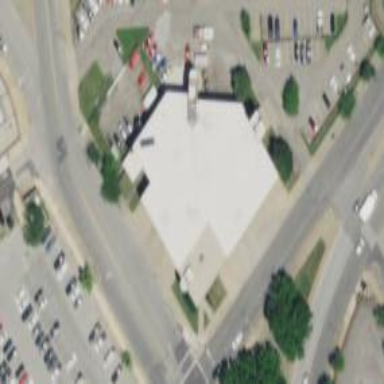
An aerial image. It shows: Fire station building.